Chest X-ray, PA view. Patient: 54 years old, sex F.
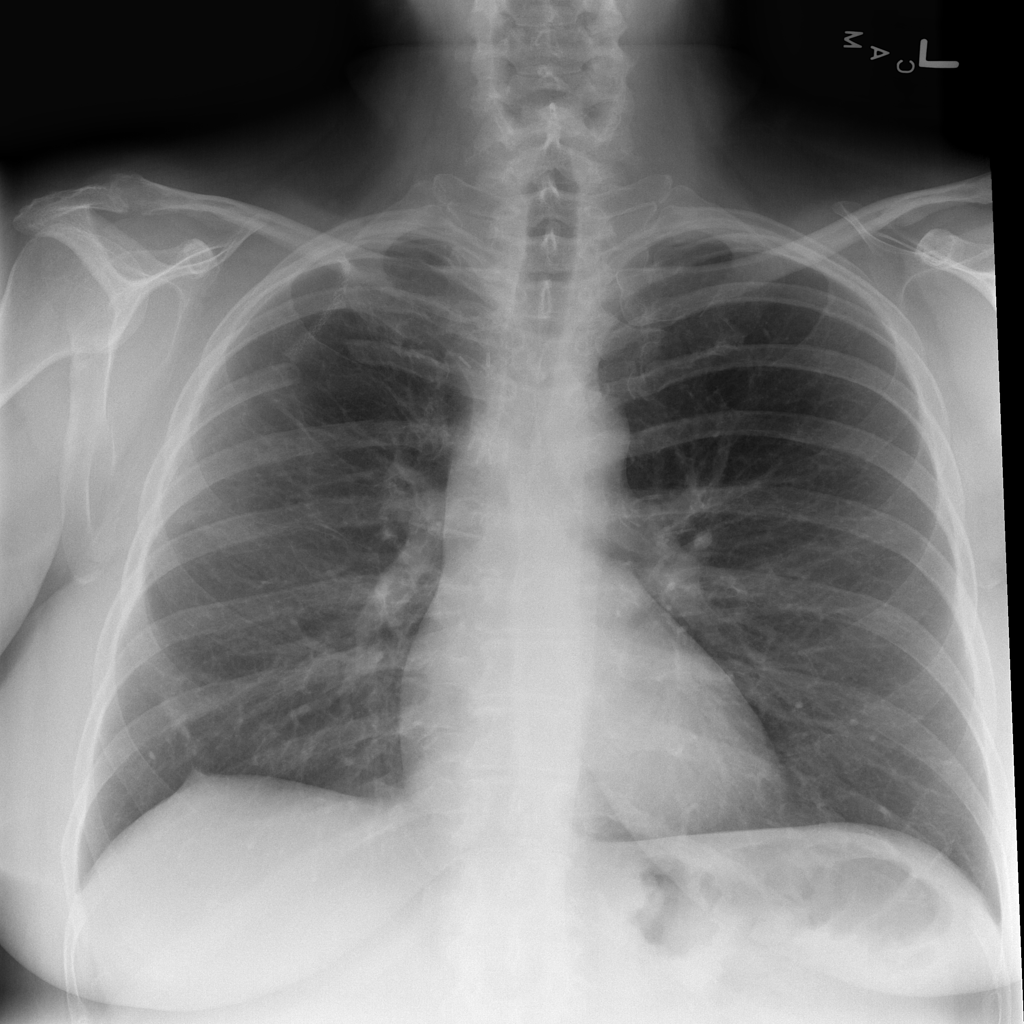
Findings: No Finding